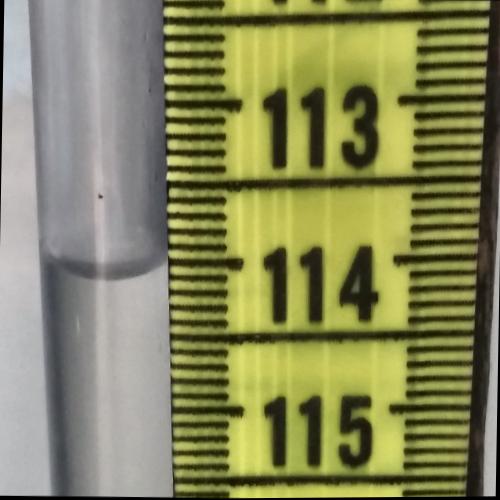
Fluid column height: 114.1 cm